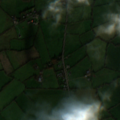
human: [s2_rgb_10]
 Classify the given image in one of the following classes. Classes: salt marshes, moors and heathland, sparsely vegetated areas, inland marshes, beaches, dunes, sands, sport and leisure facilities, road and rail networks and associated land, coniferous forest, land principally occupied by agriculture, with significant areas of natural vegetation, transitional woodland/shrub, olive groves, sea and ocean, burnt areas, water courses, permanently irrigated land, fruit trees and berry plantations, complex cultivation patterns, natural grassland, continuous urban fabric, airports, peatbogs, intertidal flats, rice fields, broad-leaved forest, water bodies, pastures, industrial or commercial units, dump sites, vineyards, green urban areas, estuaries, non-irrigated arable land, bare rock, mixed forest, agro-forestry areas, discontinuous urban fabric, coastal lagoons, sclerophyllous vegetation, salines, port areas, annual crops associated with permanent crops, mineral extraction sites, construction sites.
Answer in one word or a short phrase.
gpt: discontinuous urban fabric, pastures, mixed forest